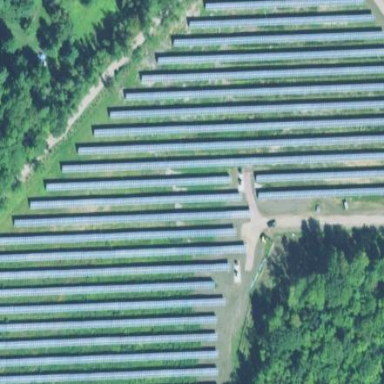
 specifically photovoltaic solar farm generating electricity."